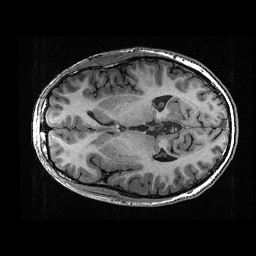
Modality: T1w
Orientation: axial
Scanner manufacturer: ge
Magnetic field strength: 3 T
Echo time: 0.00318 s